Question: I'm using CupertinoTabBar in my flutter app.
Problem is the bottomBar shows when keyboard appears, and it shouldn't. Its a bottom bar, it should be in bottom always.
I've not found some way or trick for do this.
Maybe someone can guide me to get the right behaviour.
This is my flutter doctor output
Doctor summary (to see all details, run flutter doctor -v):
[] Flutter (Channel master, v1.6.1-pre.50, on Linux, locale en_US.UTF-8)
[] Android toolchain - develop for Android devices (Android SDK version 28.0.3)
[] Android Studio (version 3.3)
[] VS Code (version 1.33.1)
[] Connected device (1 available)
This are the only options allowed for cupertinoTabBar:
'''
const CupertinoTabBar({
Key key,
@required this.items,
this.onTap,
this.currentIndex = 0,
this.backgroundColor,
this.activeColor,
this.inactiveColor = CupertinoColors.inactiveGray,
this.iconSize = 30.0,
this.border = const Border(
top: BorderSide(
color: _kDefaultTabBarBorderColor,
width: 0.0, // One physical pixel.
style: BorderStyle.solid,
),
),
})
'''
This is how my CupertinoTabBar goes up when keyboard appears:

I'm trying to validate keyboard's state for don't show the cupertinoTabBar, but it is inside a CupertinoTabScaffold:
'''
return Scaffold(
body: CupertinoTabScaffold(
tabBuilder: (BuildContext context, int index) {
switch (index) {
case 0: // Home
return CupertinoTabView(
navigatorKey: Undoc3Keys.homeNavigator,
routes: getRoutes(context, store),
onGenerateRoute: handleRoutes,
builder: (BuildContext context) => FeedScreen(),
);
break;
case 1: // Preguntar
return CupertinoTabView(
navigatorKey: Undoc3Keys.askNavigator,
routes: getRoutes(context, store),
onGenerateRoute: handleRoutes,
builder: (BuildContext context) => SearchResultScreen(
arguments: {"askScreen": ""},
),
);
break;
case 2: // Perfil
return CupertinoTabView(
navigatorKey: Undoc3Keys.perfilNavigator,
routes: getRoutes(context, store),
onGenerateRoute: handleRoutes,
builder: (BuildContext context) => ProfileScreen(),
);
break;
default:
}
},
tabBar: Undoc3Keys.keyboardStatus // Here is validation of keyboard.
? CupertinoTabBar( // A try for making invisible bar.
items: <BottomNavigationBarItem>[
BottomNavigationBarItem(
icon: Icon(
Icons.radio_button_unchecked,
color: Colors.transparent,
),
backgroundColor: Colors.transparent),
BottomNavigationBarItem(
icon: Icon(
Icons.radio_button_unchecked,
color: Colors.transparent,
),
backgroundColor: Colors.transparent)
],
backgroundColor: Colors.transparent.withOpacity(0.0),
inactiveColor: Colors.transparent,
activeColor: Colors.transparent,
border: Border(
top: BorderSide(
color: Colors.transparent,
width: 0.0, // One physical pixel.
style: BorderStyle.none,
),
),
)
: _buildTabBar(),
),
);
'''
And it is how is showed the case when keyboard appears:
<URL>
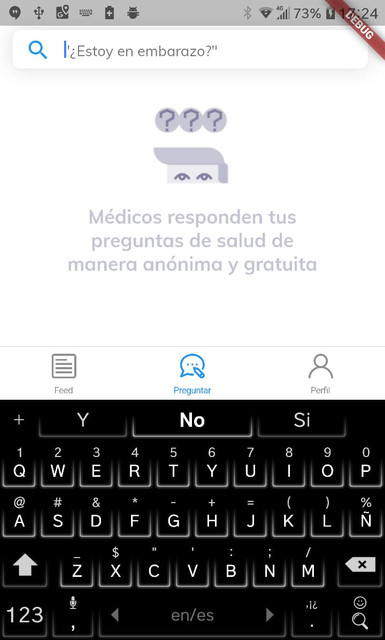
Answer: If you place your 'CupertinoTabBar' inside the attribute 'bottomNavigationBar' of 'Scaffold', it should be able to disappear automatically when the keyboard is open, so I'm assuming it is not possible to do that in your situation.
First, you got to know whether the keyboard is open of not. The plugin <URL> can help you with that.
With that information in hands, you must decide if you want to show 'CupertinoTabBar' or not.
'''
class Foo extends StatefulWidget {
@override
_FooState createState() => _FooState();
}
class _FooState extends State<Foo> {
bool isKeyboardVisible;
@override
void initState() {
super.initState();
isKeyboardVisible = false;
KeyboardVisibilityNotification().addNewListener(
onChange: (isVisible) {
setState(() => isKeyboardVisible = isVisible);
},
);
}
@override
Widget build(BuildContext context) {
return Scaffold(
body: Column(
crossAxisAlignment: CrossAxisAlignment.center,
mainAxisSize: MainAxisSize.max,
mainAxisAlignment: MainAxisAlignment.end,
children: [
TextField(),
SizedBox(height: 50),
isKeyboardVisible ? SizedBox() : CupertinoTabBar(
items: [
BottomNavigationBarItem(
icon: Icon(Icons.airline_seat_flat_angled),
title: Text('Item #1'),
),
BottomNavigationBarItem(
icon: Icon(Icons.airline_seat_flat),
title: Text('Item #2'),
),
BottomNavigationBarItem(
icon: Icon(Icons.airline_seat_individual_suite),
title: Text('Item #3'),
),
],
),
],
),
);
}
}
'''
### Update
You situation is kind of tricky. In this case, I think the better option is creating an invisible 'CupertinoTabBar':
'''
class InvisibleCupertinoTabBar extends CupertinoTabBar {
static const dummyIcon = Icon(IconData(0x0020));
InvisibleCupertinoTabBar()
: super(
items: [
BottomNavigationBarItem(icon: dummyIcon),
BottomNavigationBarItem(icon: dummyIcon),
],
);
@override
Size get preferredSize => const Size.square(0);
@override
Widget build(BuildContext context) => SizedBox();
@override
InvisibleCupertinoTabBar copyWith({
Key key,
List<BottomNavigationBarItem> items,
Color backgroundColor,
Color activeColor,
Color inactiveColor,
Size iconSize,
Border border,
int currentIndex,
ValueChanged<int> onTap,
}) => InvisibleCupertinoTabBar();
}
'''
When the keyboard is visible, just show this widget instead.
'''
isKeyboardVisible ? InvisibleCupertinoTabBar() : CupertinoTabBar(
...
),
'''